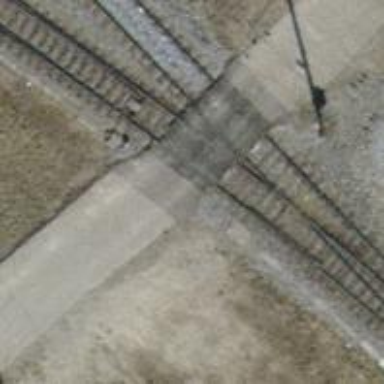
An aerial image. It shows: Level crossing along the railway.